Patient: sex M, age 66
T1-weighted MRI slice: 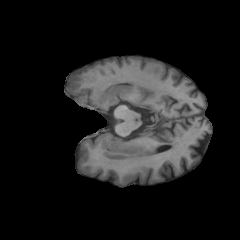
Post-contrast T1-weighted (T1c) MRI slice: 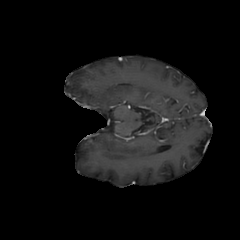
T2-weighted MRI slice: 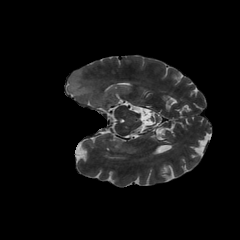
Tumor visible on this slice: yes
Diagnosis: Astrocytoma, IDH-wildtype
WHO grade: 2